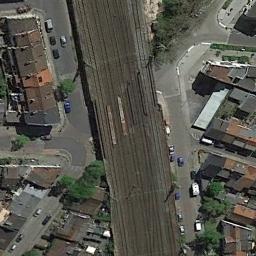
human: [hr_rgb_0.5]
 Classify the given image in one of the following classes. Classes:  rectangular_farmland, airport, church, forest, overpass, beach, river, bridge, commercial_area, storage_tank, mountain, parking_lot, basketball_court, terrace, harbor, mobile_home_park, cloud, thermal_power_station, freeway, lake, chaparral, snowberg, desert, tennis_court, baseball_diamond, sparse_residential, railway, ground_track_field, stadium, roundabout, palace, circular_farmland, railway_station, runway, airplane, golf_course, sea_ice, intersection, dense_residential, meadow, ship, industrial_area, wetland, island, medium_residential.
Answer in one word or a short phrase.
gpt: railway